Question: With the <URL> I am able to save Data with the pictures in MySQL DB
(see pic 1+2)
Now where I'm stuck is how to retrieve the Data back. After the Upload I would like to show the pics with the Data from DB but there is nothing I can find how to do that.
If anyone knows how to edit the json appending the DB data OR just how I can var_dump it just to push me in the right direction that would be awesome! I can not find where the json gets created. The json now looks like this:
'''
{"files":[{
"name" : "02 (1).jpg",
"size" : 12508,
"type" : "image\/jpeg",
"url" : "http:\/\/localhost:8888\/server\/php\/files\/02%20%281%29.jpg",
"thumbnailUrl" : "http:\/\/localhost:8888\/server\/php\/files\/thumbnail\/02%20%281%29.jpg",
"deleteUrl" : "http:\/\/localhost:8888\/server\/php\/?file=02%20%281%29.jpg",
"deleteType" : "DELETE"
}]}
'''
and I would like to make it like:
'''
{"files":[{
"name" : "02 (1).jpg",
"size" : 12508,
"type" : "image\/jpeg",
"url" : "http:\/\/localhost:8888\/server\/php\/files\/02%20%281%29.jpg",
"thumbnailUrl" : "http:\/\/localhost:8888\/server\/php\/files\/thumbnail\/02%20%281%29.jpg",
"deleteUrl" : "http:\/\/localhost:8888\/server\/php\/?file=02%20%281%29.jpg",
"deleteType" : "DELETE",
"titleDB" : "Title1",
"textDB" : "Lorem ipsum dolor...."
}]}
'''
I tried (like rAjA explained) and changed the following
'''
require('UploadHandler.php');
$upload_handler = new UploadHandler();
$response_enc = $this->upload_handler->initialize();
'''
But than I get an error saying "JSON.parse: unexpected non-whitespace character after JSON data" and I googeld for that and I found information but there is nothing which helped me.
Can anyone help me on this one or knows where I can find the Information? Thank you!

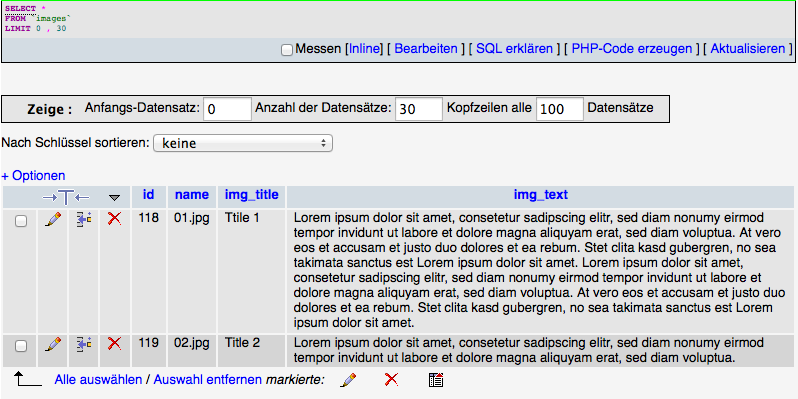
Answer: This will give you the basic idea of editing the json response from uploadhandler library,
In your uploadhandler.php library and change this line so that it will return the response,
'public function post($print_response = true)' to 'public function post($print_response = false)'
'public function get($print_response = true)' to 'public function get($print_response = false)'
'protected function initialize()' to 'public function initialize()'
change this too 'function __construct($options = null, $initialize = false, $error_messages = null)'
and in
'''
function initialize()
//
case 'POST':
return $this->post(); //Change this line like here
break;
////
case 'GET':
return $this->get(); //Change this line like here
break;
//
'''
Then in the function where you calling the library get the response back,
'''
require('UploadHandler.php');
$upload_handler = new UploadHandler();
$response = $upload_handler>initialize();
print_r($response); //Dump the response here and check
$custom_arr = //Save all your custom variables here (DB insert id, Text etc)
//Sample format of custom_arr
//$custom_arr['insert_id'] = $mysql_primary_key_id;
//$custom_arr['txt'] = $user_custom_text_field;
//
$response['custom_data'] = $custom_arr;
echo json_encode($response);
'''
In your front end you can use the 'fileuploaddone' callback to get the data and play with it.